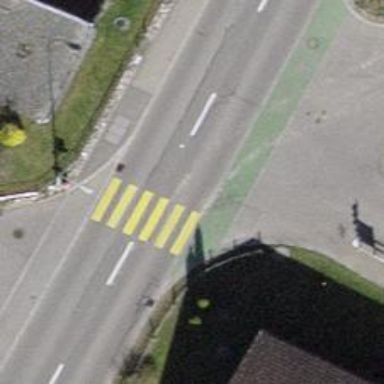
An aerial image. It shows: Marked road crossing with visible crossing markings.